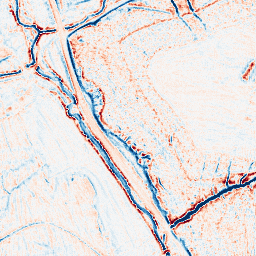
Category: edge_preserving
Decomposition family: bilateral
Decomposition parameters: d: 9
sigma_color: 150
sigma_space: 150
Upsampling method: fft_zeropad
Upsampling parameters: scale: 4
Upsampling scale: 4